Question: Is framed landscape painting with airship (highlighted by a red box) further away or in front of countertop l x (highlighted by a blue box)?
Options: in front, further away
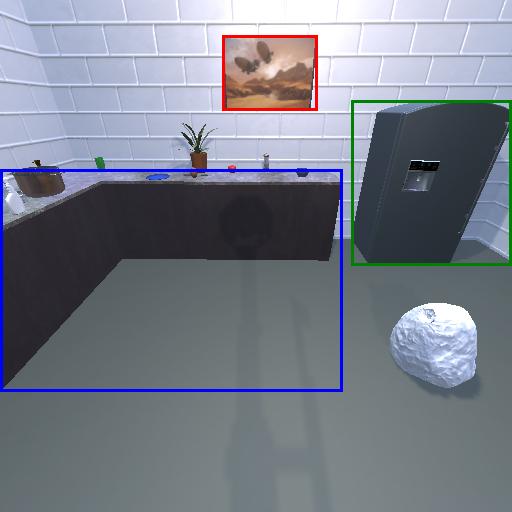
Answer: in front